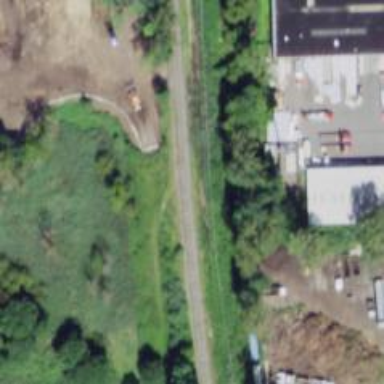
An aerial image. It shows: Abandoned railway.